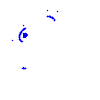
Particle: pion